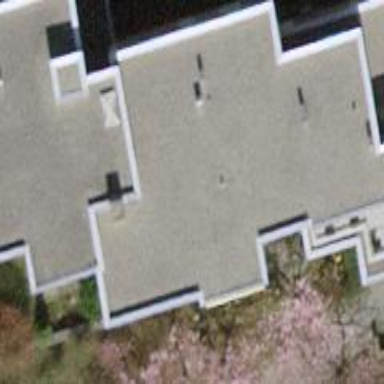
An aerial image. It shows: Building with flat roof.